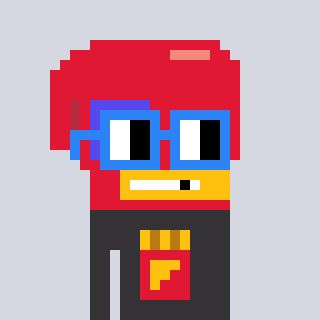
a pixel art character with square blue glasses, a boxing glove-shaped head and a grayscale-colored body on a cool background